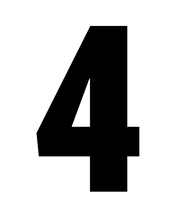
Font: Roboto_Condensed_Black